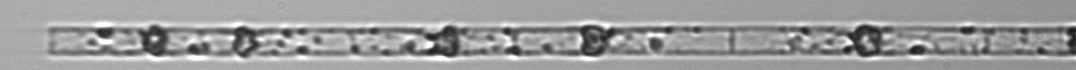
Label: Dactyliosolen_blavyanus